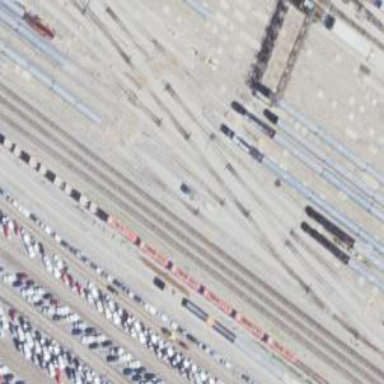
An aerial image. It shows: Railway yard used for servicing trains.